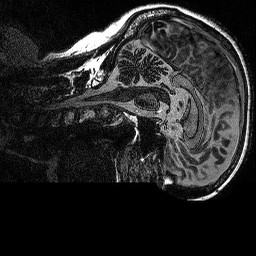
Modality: MP2RAGE
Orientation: sagittal
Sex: female
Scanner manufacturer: siemens
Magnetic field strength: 3 T
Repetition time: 5 s
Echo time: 0.00292 s